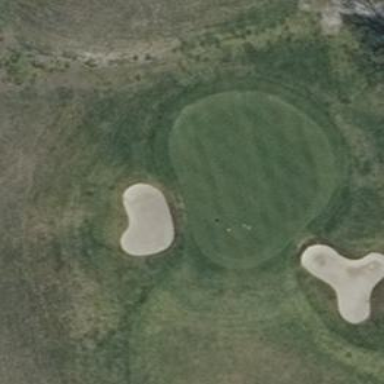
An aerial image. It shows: View of golf hole.